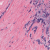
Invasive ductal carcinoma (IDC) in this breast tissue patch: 1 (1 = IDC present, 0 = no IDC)